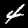
Digit: 4